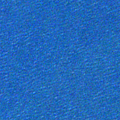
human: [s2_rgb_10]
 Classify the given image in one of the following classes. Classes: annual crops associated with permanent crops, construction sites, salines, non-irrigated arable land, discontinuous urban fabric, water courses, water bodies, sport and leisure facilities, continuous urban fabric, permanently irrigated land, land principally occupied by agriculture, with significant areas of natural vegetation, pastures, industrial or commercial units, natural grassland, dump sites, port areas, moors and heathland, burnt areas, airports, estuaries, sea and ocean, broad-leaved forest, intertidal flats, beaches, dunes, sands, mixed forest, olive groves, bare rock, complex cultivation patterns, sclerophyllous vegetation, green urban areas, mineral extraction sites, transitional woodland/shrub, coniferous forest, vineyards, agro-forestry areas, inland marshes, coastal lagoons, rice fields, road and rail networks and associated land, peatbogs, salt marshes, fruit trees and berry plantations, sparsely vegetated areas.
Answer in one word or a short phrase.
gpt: sea and ocean